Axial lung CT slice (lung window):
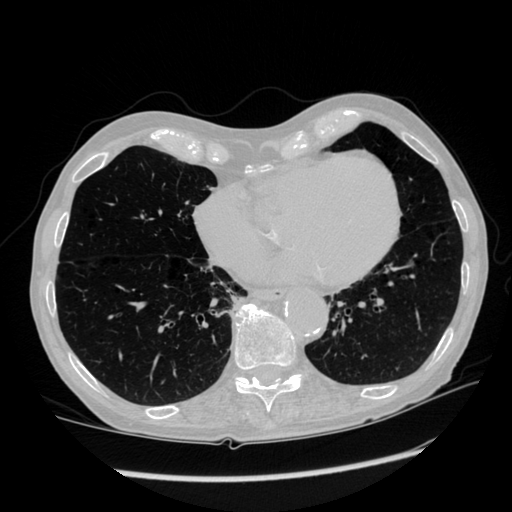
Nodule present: no